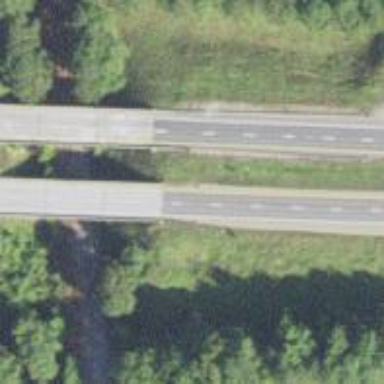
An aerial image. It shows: Beam bridge carrying trunk highway.